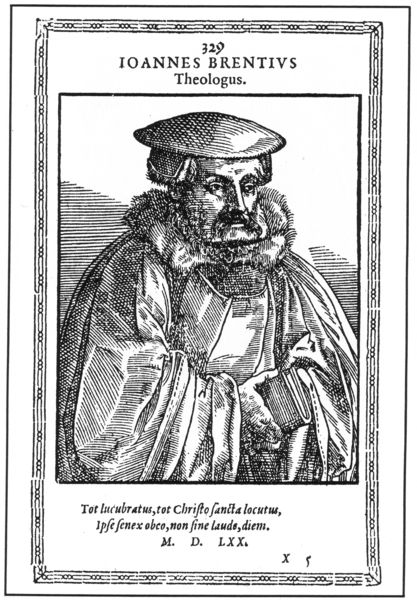
Titel: Bildnis von Johannes Brenz dem Älteren
Künstler: Tobias Stimmer
Institution: (Seriendruck)
Schlagwörter: hand, mann, schatten, umhang, grau, hut, licht, mund, nase, schwarz, weiss, zeichnung, blick, ornament, alt, bart, kappe, mütze, augen, bibel, falten, johannes, kleidung, kragen, pelz, rahmen, vollbart, ärmel, bildnis, hände, portrait, porträt, kirche, geistlicher, gewand, haare, mantel, adel, gebeugt, renaissance, fell, kopfbedeckung, holzschnitt, schrift, grafik, graphik, siebdruck, rand, inschrift, robe, faltenwurf, schnauzer, buch, druck, schwarzweiss, schraffur, stich, portait, seite, text, zeitung, strich, überschrift, gravur, buchdeckel, buchdruck, pelzkragen, buchrücken, pfarrer, christus, sieben, gelehrter, dürer, kupferstich, latein, lateinisch, schriftfeld, christ, eingerahmt, theologe, brentius, theologus, ioannes, johannes brentius, brentivs, ioannes brentivs, x, 1570, 1552, 5, brentanus, gelehrtenhabit, tmann, teologe, 329, ioannes brentius, x5